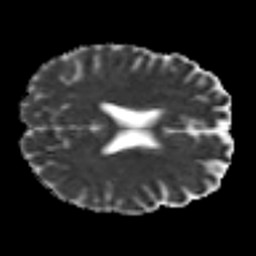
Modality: MD
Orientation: axial
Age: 42
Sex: female
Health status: healthy
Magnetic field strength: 3 T
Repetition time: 8.4 s
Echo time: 0.0926 s